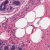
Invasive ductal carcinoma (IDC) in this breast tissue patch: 0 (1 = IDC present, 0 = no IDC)